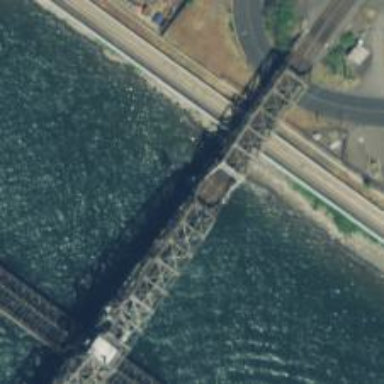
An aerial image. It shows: Swing bridge over railway line.